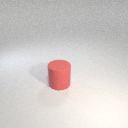
large red rubber cylinder